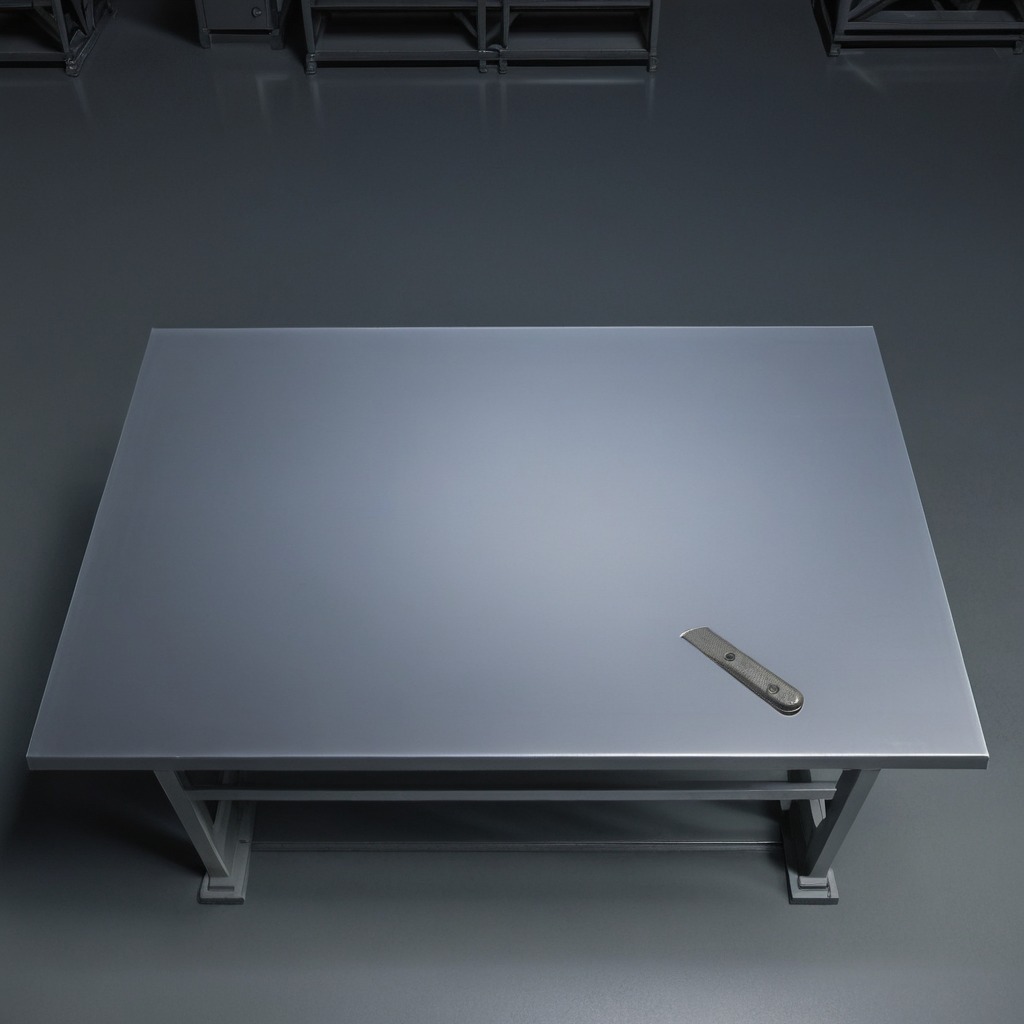
A utility knife is lying on the tabletop in the evening.